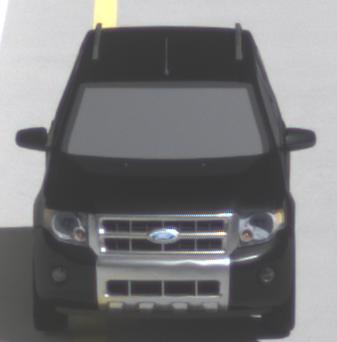
Make: Ford
Model: Escape Hybrid
Detailed model: -
Model produced from: 2004
Model produced until: 2012
Doors: 5
Color: black
Road condition: dry road
Daytime: midday
Contrast: high contrast